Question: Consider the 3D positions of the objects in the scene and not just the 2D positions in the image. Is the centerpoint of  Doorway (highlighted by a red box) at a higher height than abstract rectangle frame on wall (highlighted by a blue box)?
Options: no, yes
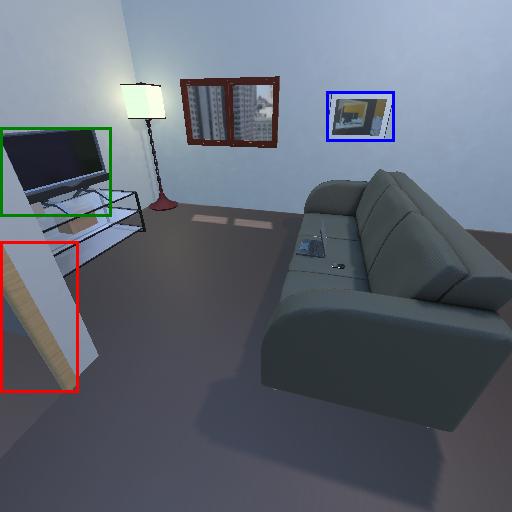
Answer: no